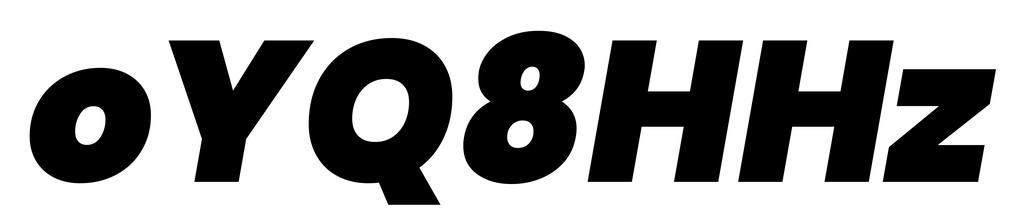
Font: Poppins-BlackItalic